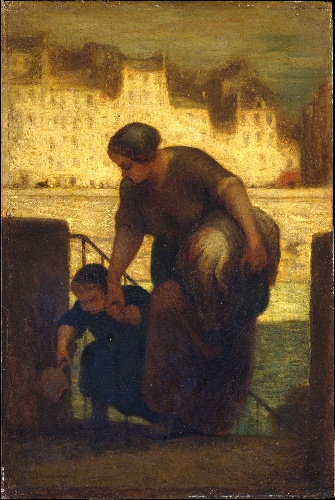
Title: The Laundress
Artist: Honoré Daumier
Artist bio: French, Marseilles 1808–1879 Valmondois
Date: 186[3?]
Object type: Painting
Classification: Paintings
Medium: Oil on oak
Dimensions: 19 1/4 x 13 in. (48.9 x 33 cm)
Department: European Paintings
Credit line: Bequest of Lillie P. Bliss, 1931
Accession year: 1947
Repository: Metropolitan Museum of Art, New York, NY
Tags: Women|Children